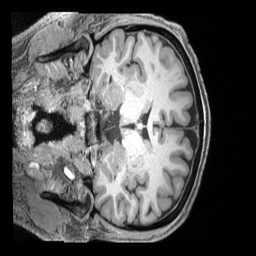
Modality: T1w
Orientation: coronal
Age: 47
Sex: male
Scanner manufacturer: siemens
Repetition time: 2.4 s
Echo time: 0.00231 s